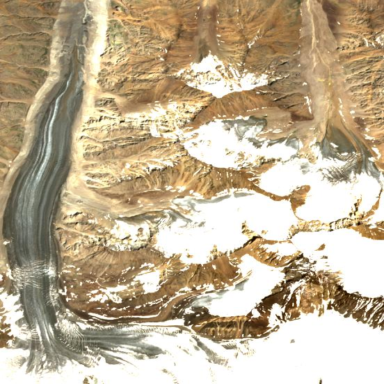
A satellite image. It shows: Majestic glacier in the distance.